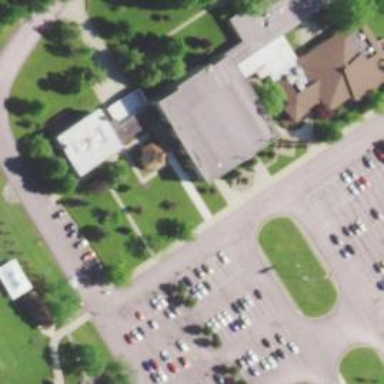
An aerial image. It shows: Place of worship.